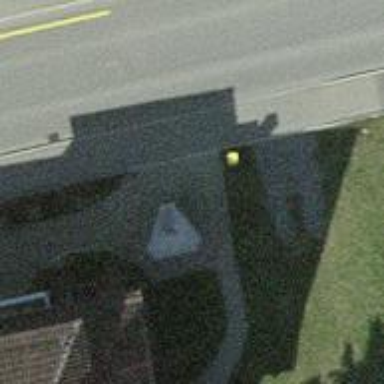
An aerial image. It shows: Post box is visible.